Interaction volume radius: 5 \u00c5
Interaction volume height: 15 \u00c5
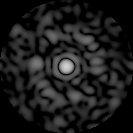
Disorder parameter: 0.7798